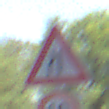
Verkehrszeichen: EinseitigVerengteFahrbahnLinks
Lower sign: Geschwindigkeit10
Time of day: Midday
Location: Roofed (Underpass)
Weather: Clear
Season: NotSpecified
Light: Natural